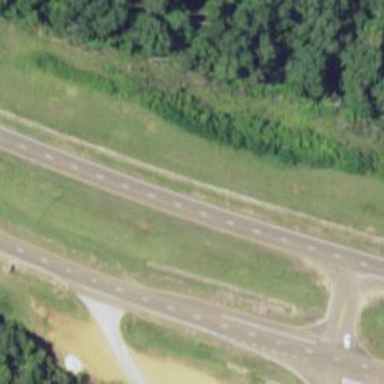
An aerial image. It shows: Trunk highway.